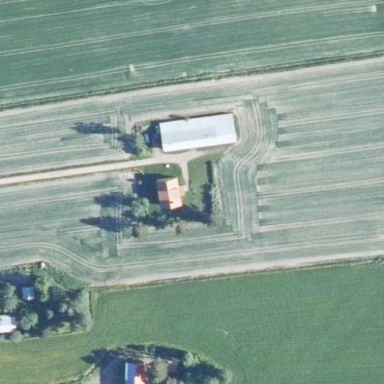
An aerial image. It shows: Farmyard area.